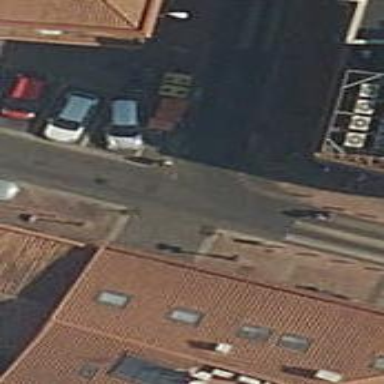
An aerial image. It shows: Living street paved with paving stones.